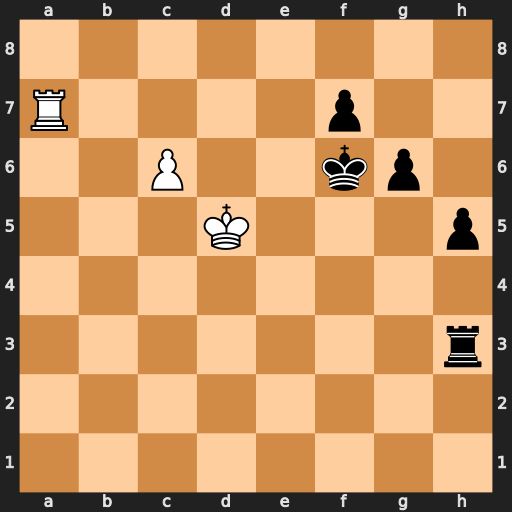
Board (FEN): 8/R4p2/2P2kp1/3K3p/8/7r/8/8
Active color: w
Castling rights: -
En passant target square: -
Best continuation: c7 Rc3 Ra6+ Ke7 Rc6